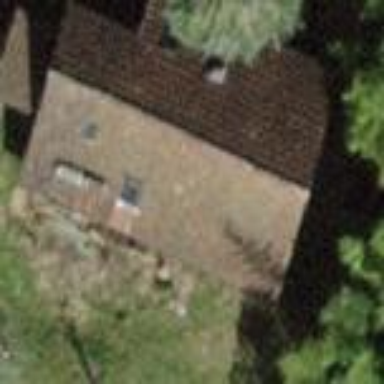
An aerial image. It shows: Building with tiled roof.